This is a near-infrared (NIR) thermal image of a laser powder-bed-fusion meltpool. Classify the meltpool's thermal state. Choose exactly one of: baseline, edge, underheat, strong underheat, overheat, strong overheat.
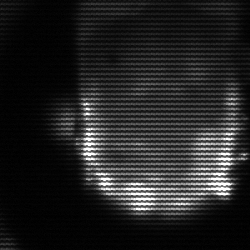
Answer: baseline